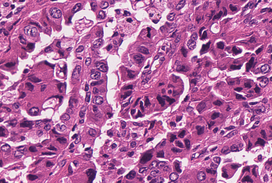
Tumor epithelial tissue: yes
Tumor-associated stroma tissue: no
Normal tissue: no